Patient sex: M
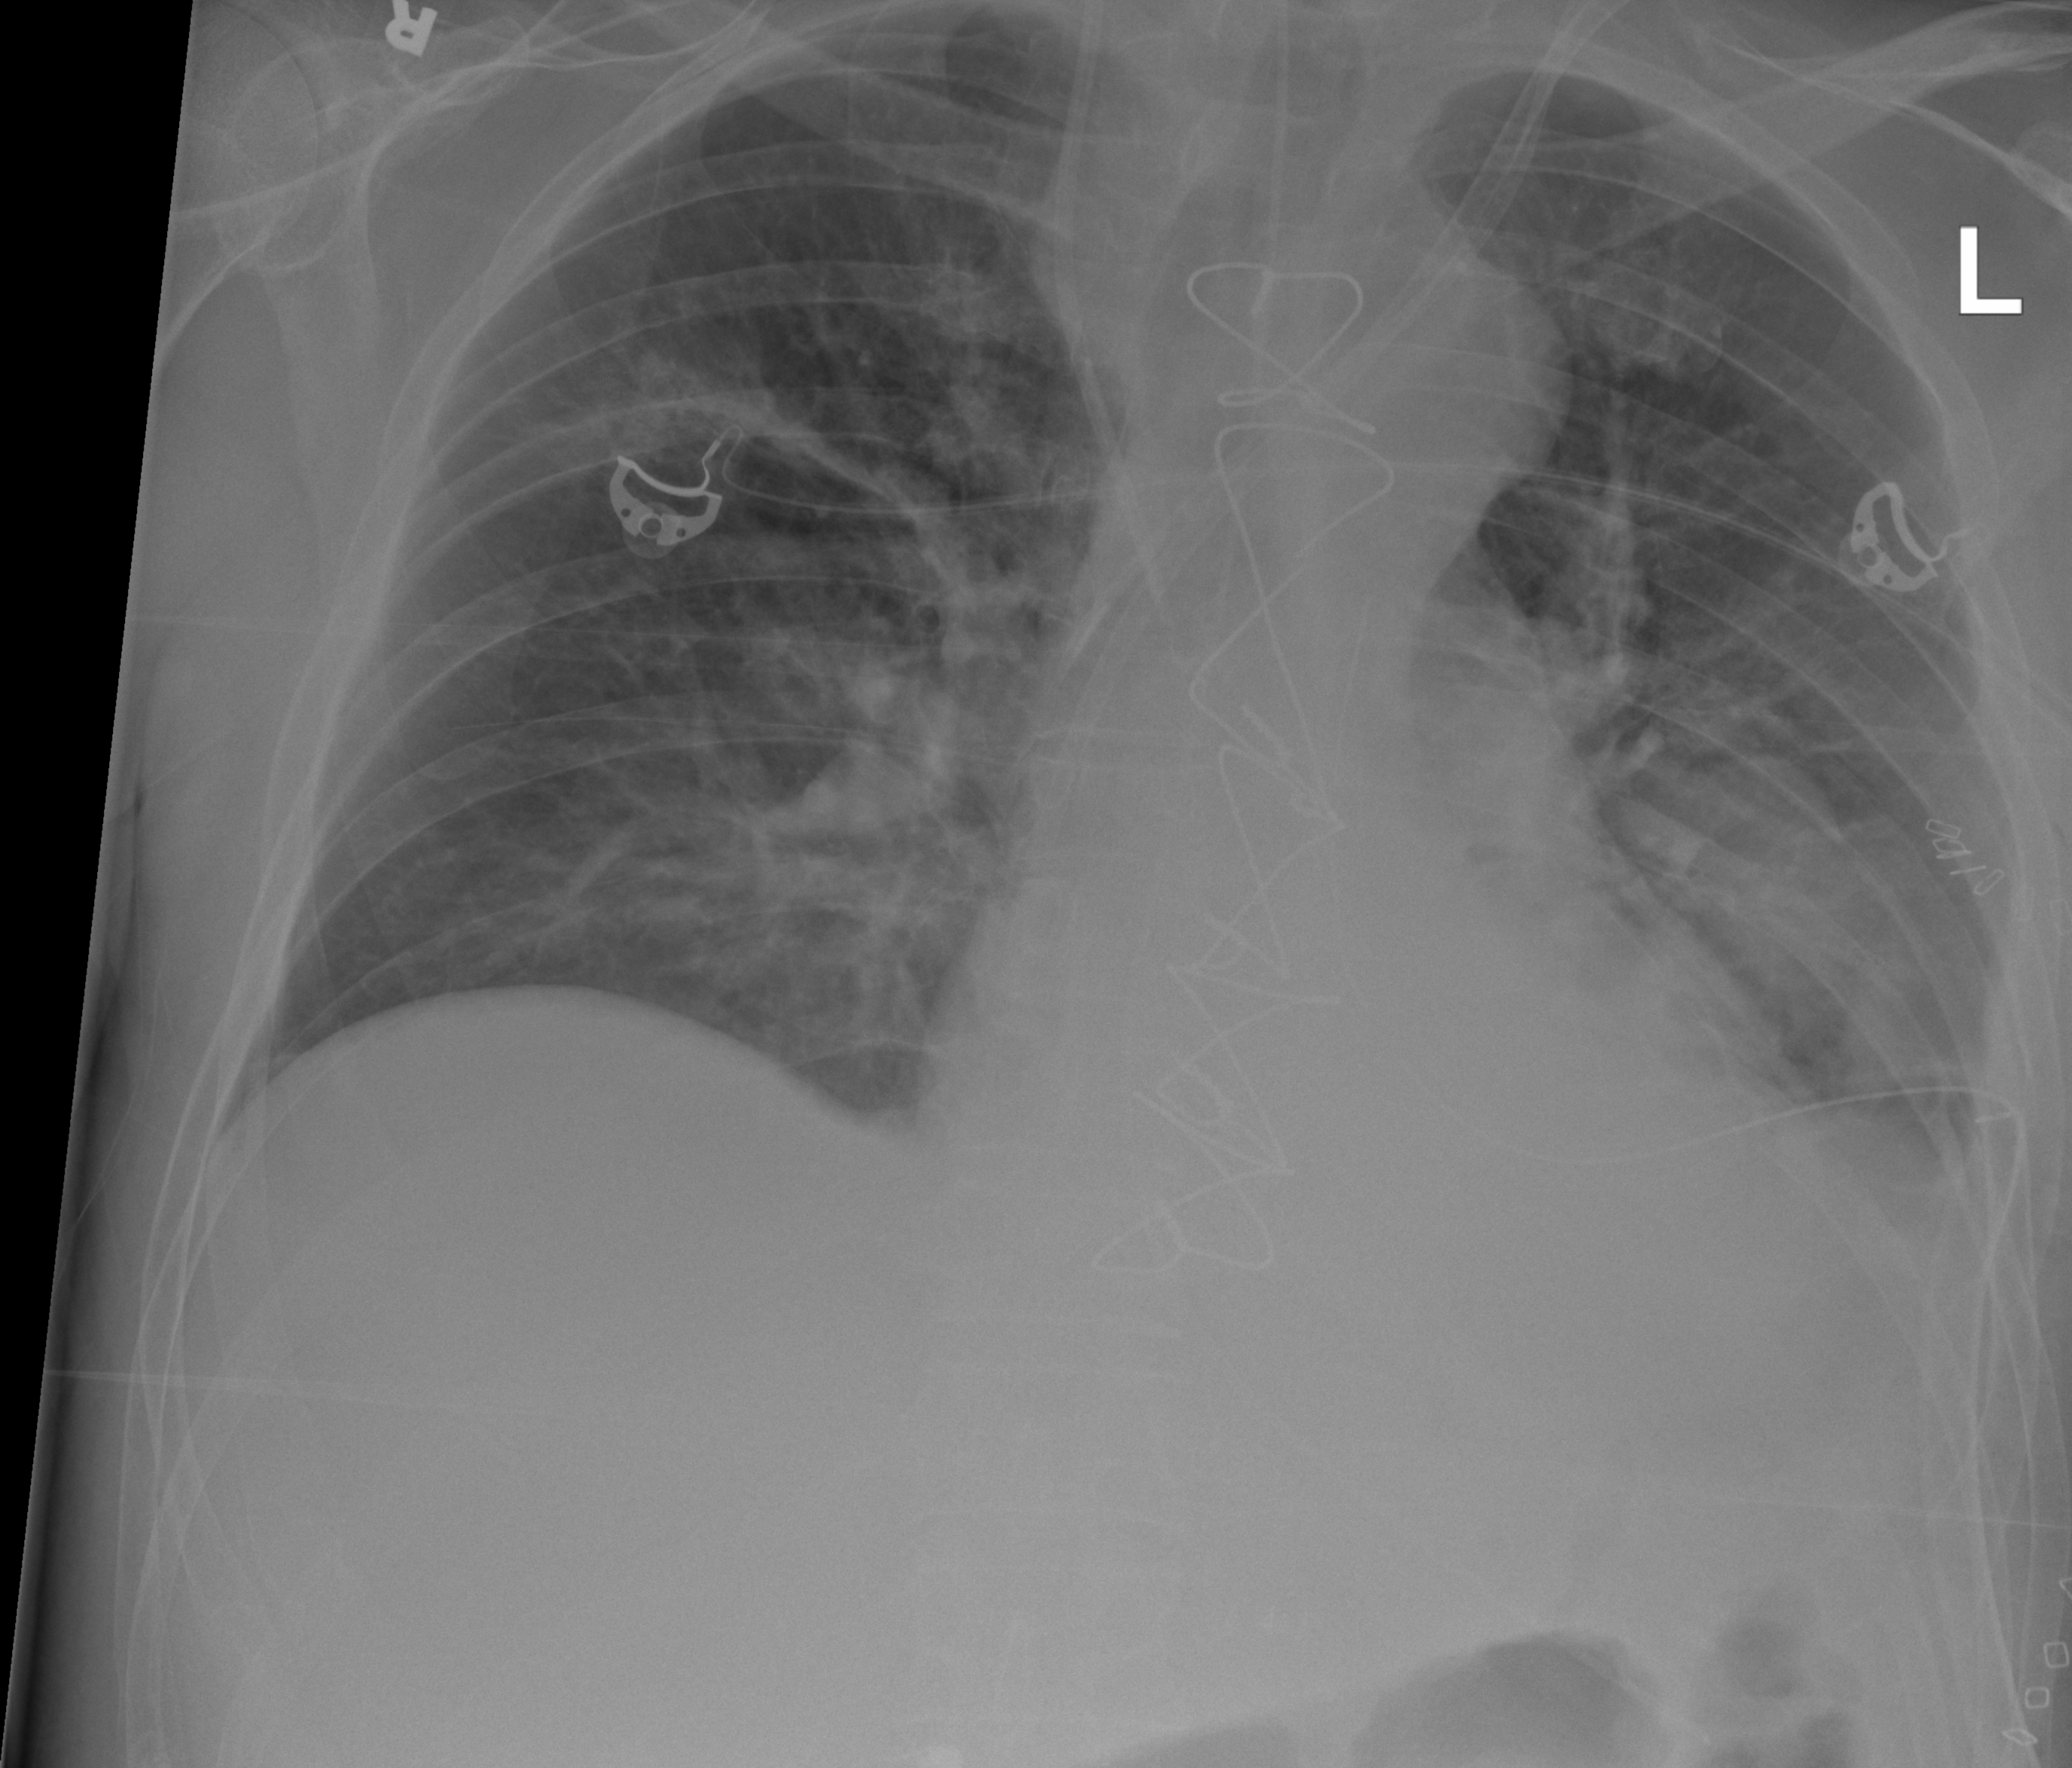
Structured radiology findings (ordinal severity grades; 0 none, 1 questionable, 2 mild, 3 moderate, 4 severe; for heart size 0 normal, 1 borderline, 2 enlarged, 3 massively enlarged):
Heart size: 2
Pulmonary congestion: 2
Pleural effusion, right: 0
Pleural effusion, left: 2
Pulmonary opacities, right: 2
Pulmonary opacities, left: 2
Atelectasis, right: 2
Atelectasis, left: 3